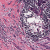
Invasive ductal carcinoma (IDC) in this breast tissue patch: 0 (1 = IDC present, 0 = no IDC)